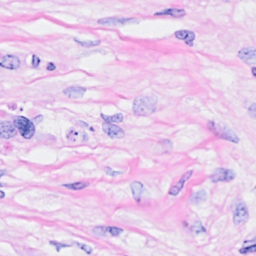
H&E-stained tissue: Breast